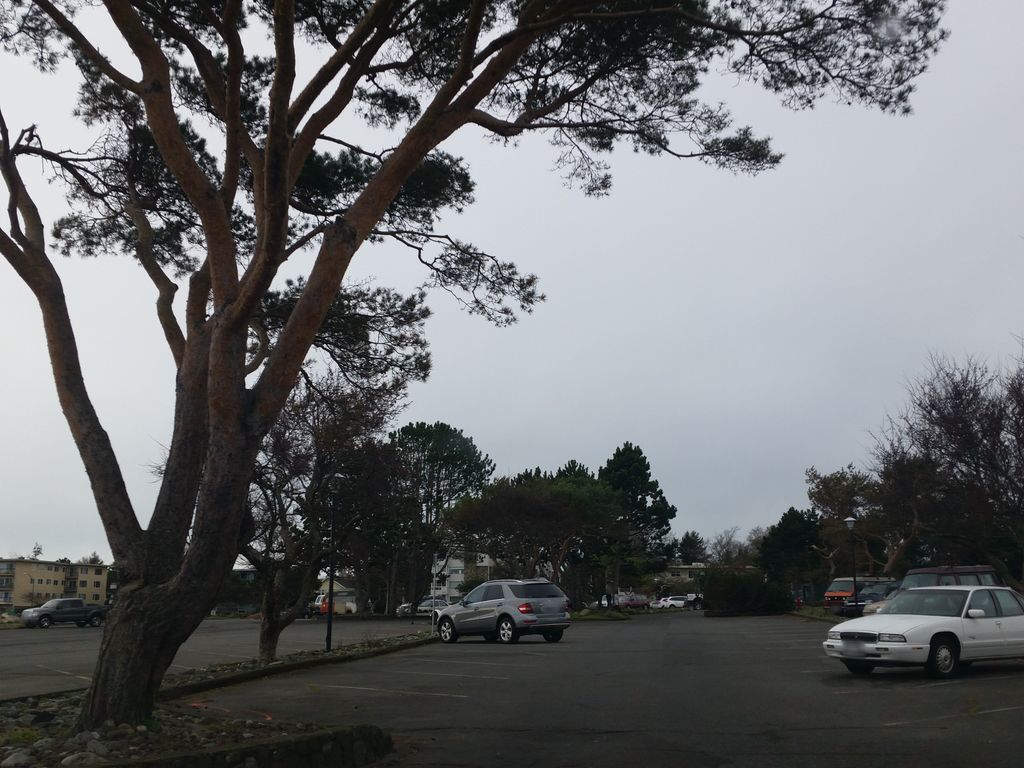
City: victoria